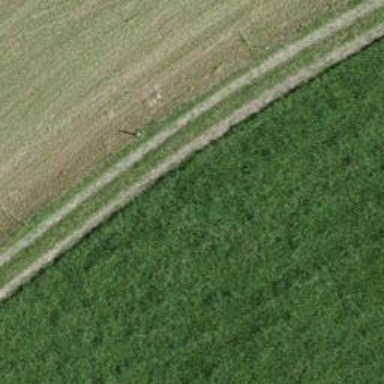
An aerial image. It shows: Grassy track.